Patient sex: F
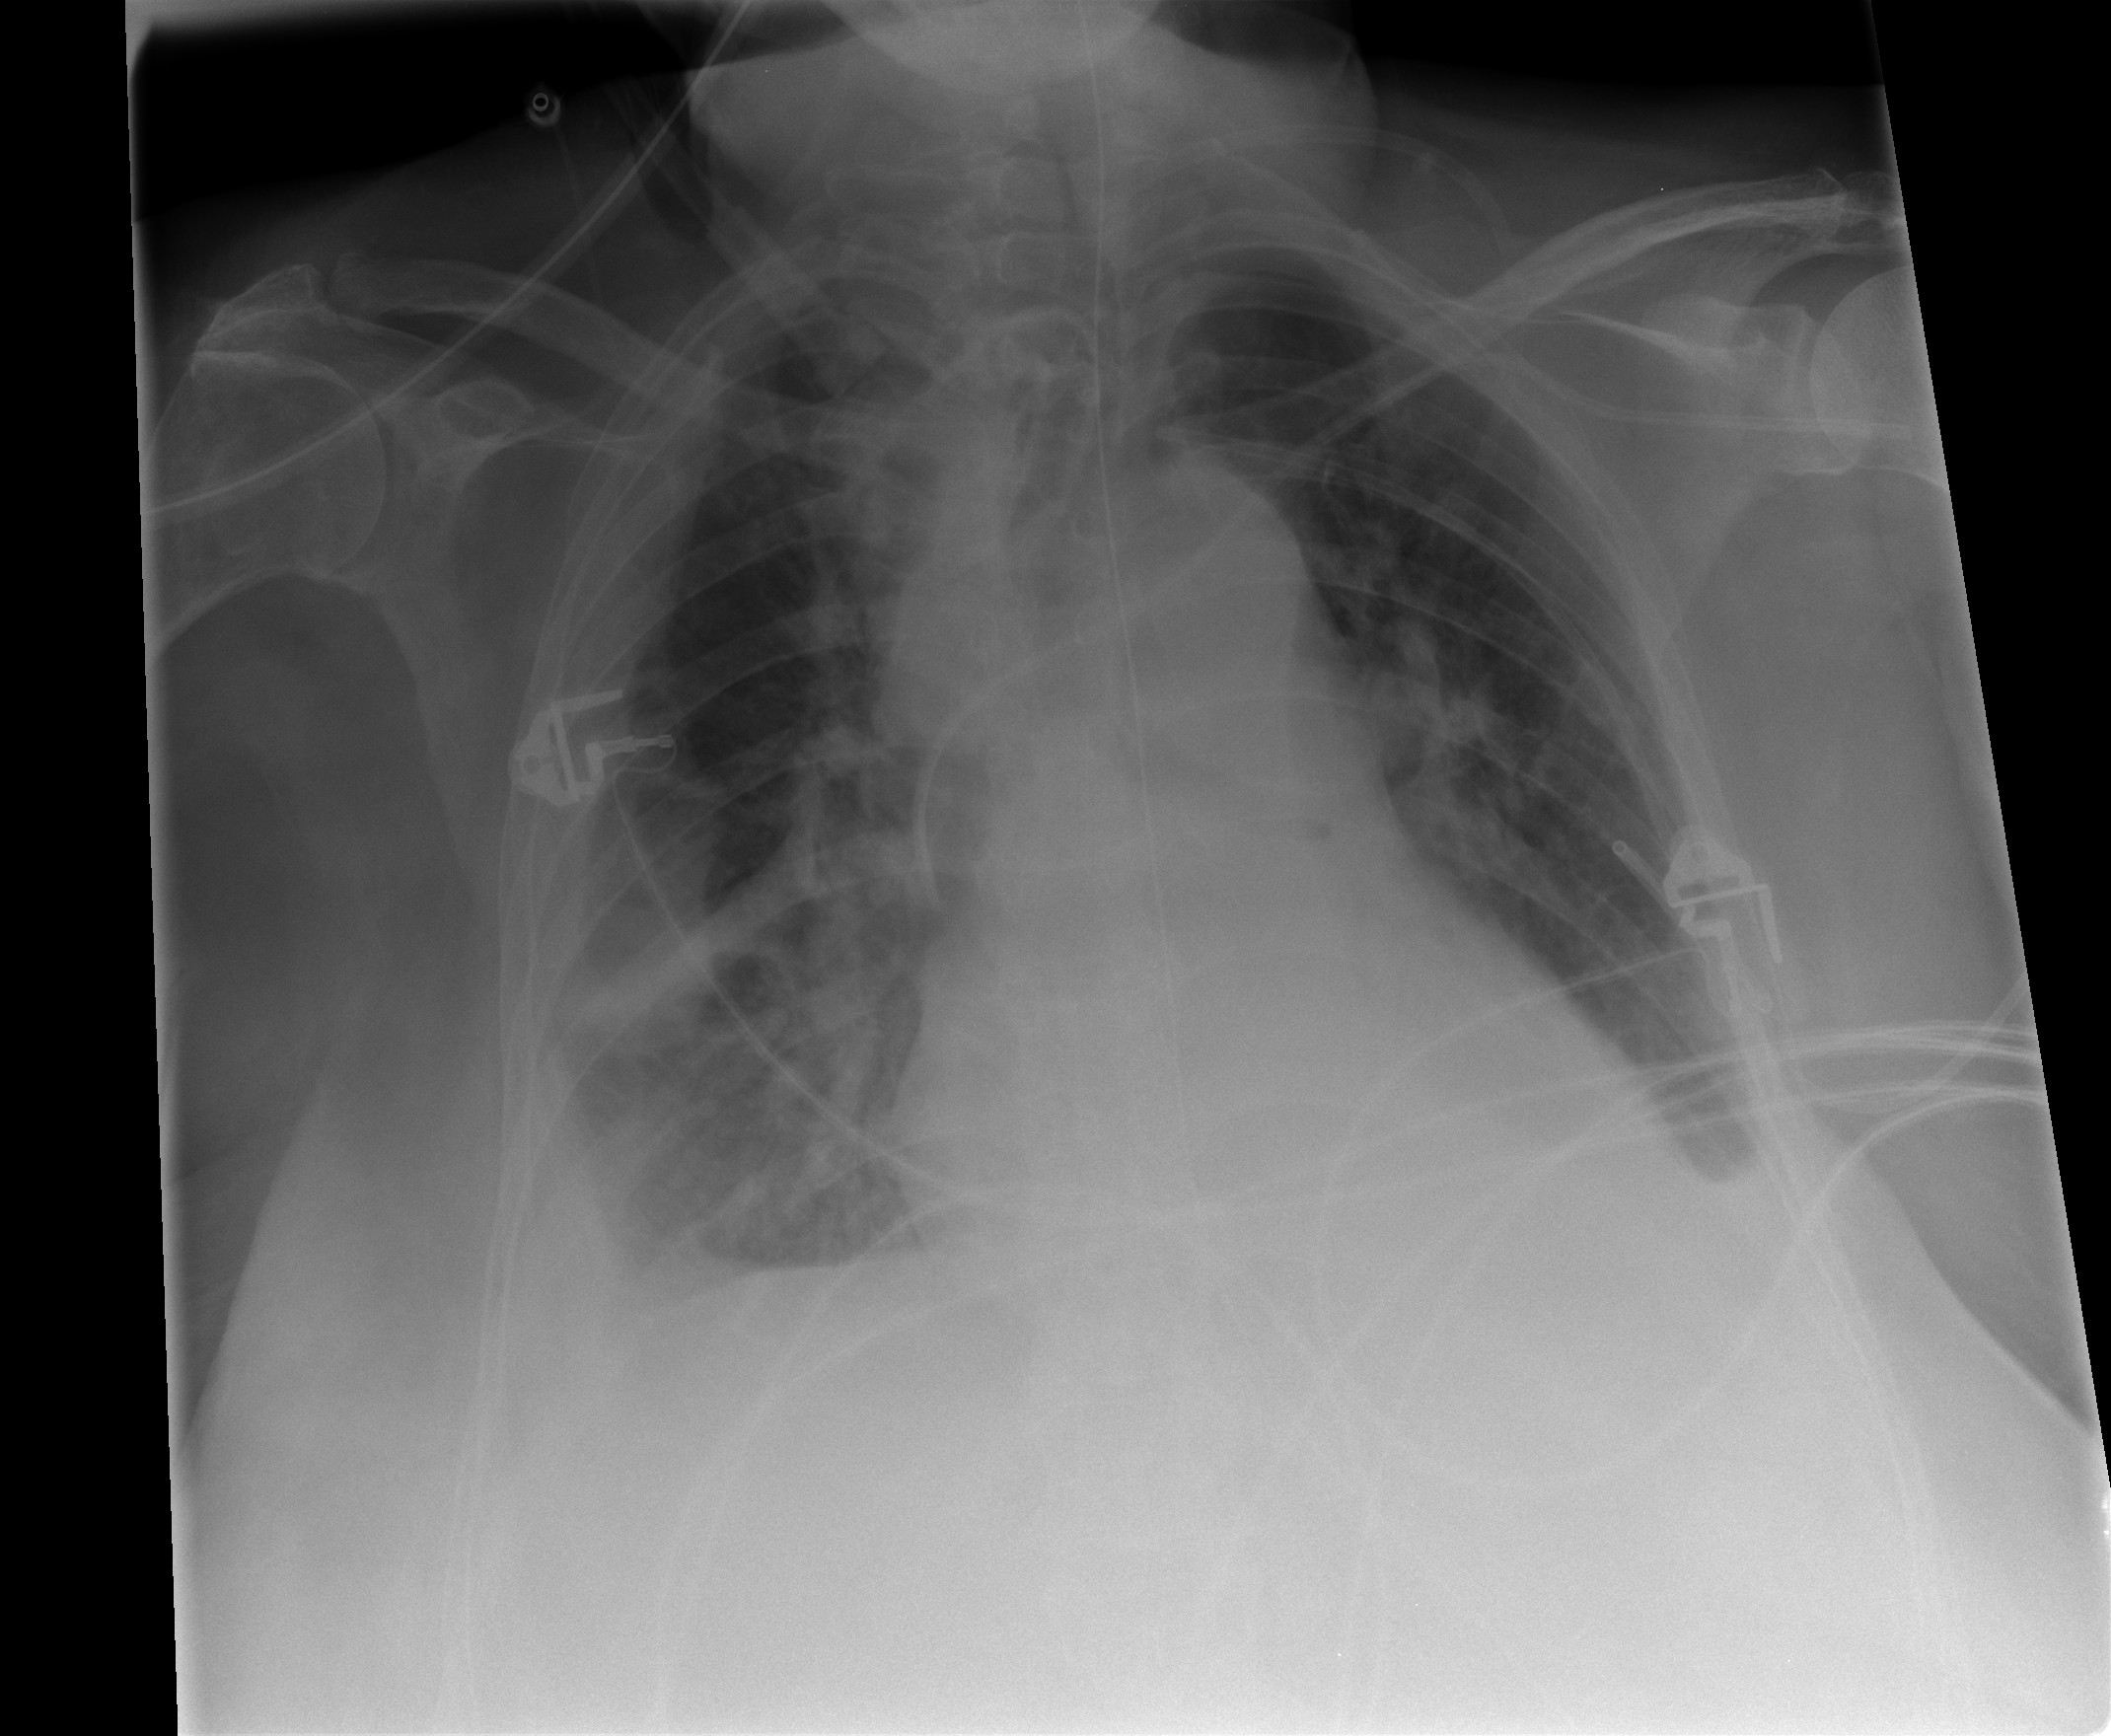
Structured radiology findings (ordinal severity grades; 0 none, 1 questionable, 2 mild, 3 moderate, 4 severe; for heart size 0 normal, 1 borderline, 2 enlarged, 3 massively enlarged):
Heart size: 2
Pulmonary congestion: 2
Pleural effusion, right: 2
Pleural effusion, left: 2
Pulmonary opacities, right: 0
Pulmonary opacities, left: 0
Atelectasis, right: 3
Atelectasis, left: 2